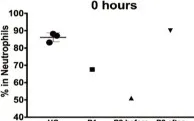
Apoptosis of human neutrophils analyzed using annexin V and propidium iodide staining. Mean (+- SD) percentages of live neutrophils.
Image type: pathology (immunostaining)